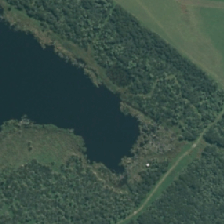
Land cover: lake_pond